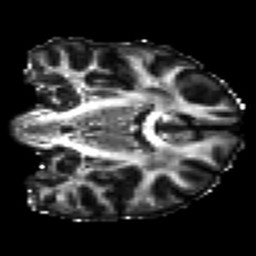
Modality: FA
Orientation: coronal
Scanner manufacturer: siemens
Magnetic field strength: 3 T
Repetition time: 7.8 s
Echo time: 0.09 s